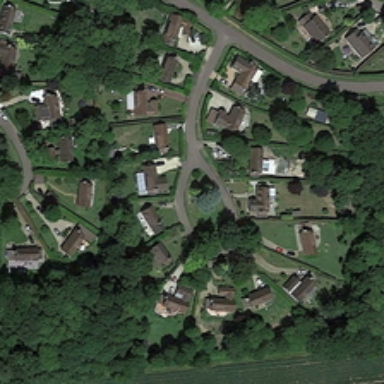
Some buildings and many green trees are in a medium residential area .